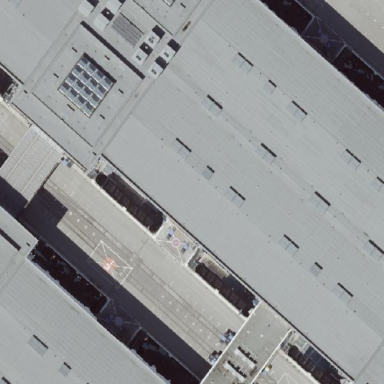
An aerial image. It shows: Section of the building dedicated to exhibitions - exhibition hall.